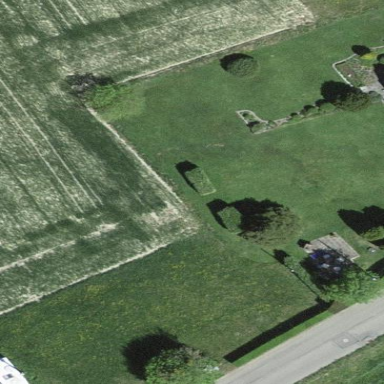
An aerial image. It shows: Area covered with grass.